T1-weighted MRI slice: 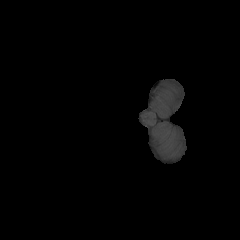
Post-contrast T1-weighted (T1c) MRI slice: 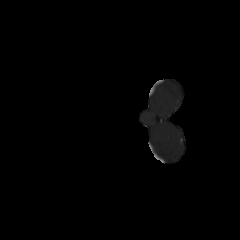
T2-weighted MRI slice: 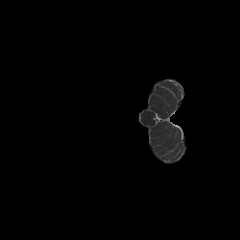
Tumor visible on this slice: no